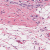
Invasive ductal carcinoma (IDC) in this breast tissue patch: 1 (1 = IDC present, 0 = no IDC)